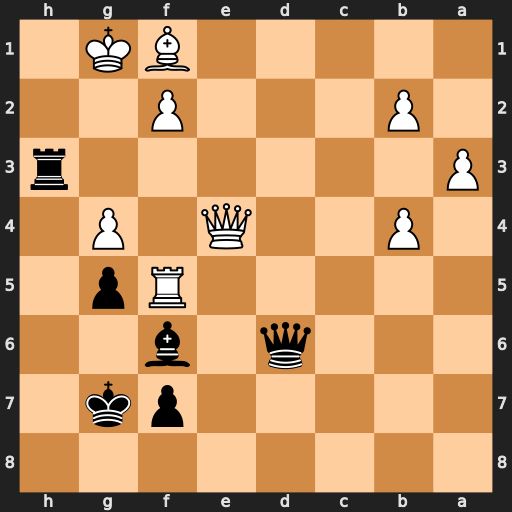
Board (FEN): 8/5pk1/3q1b2/5Rp1/1P2Q1P1/P6r/1P3P2/5BK1
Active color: b
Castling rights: -
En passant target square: -
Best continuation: Qh2#